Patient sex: M
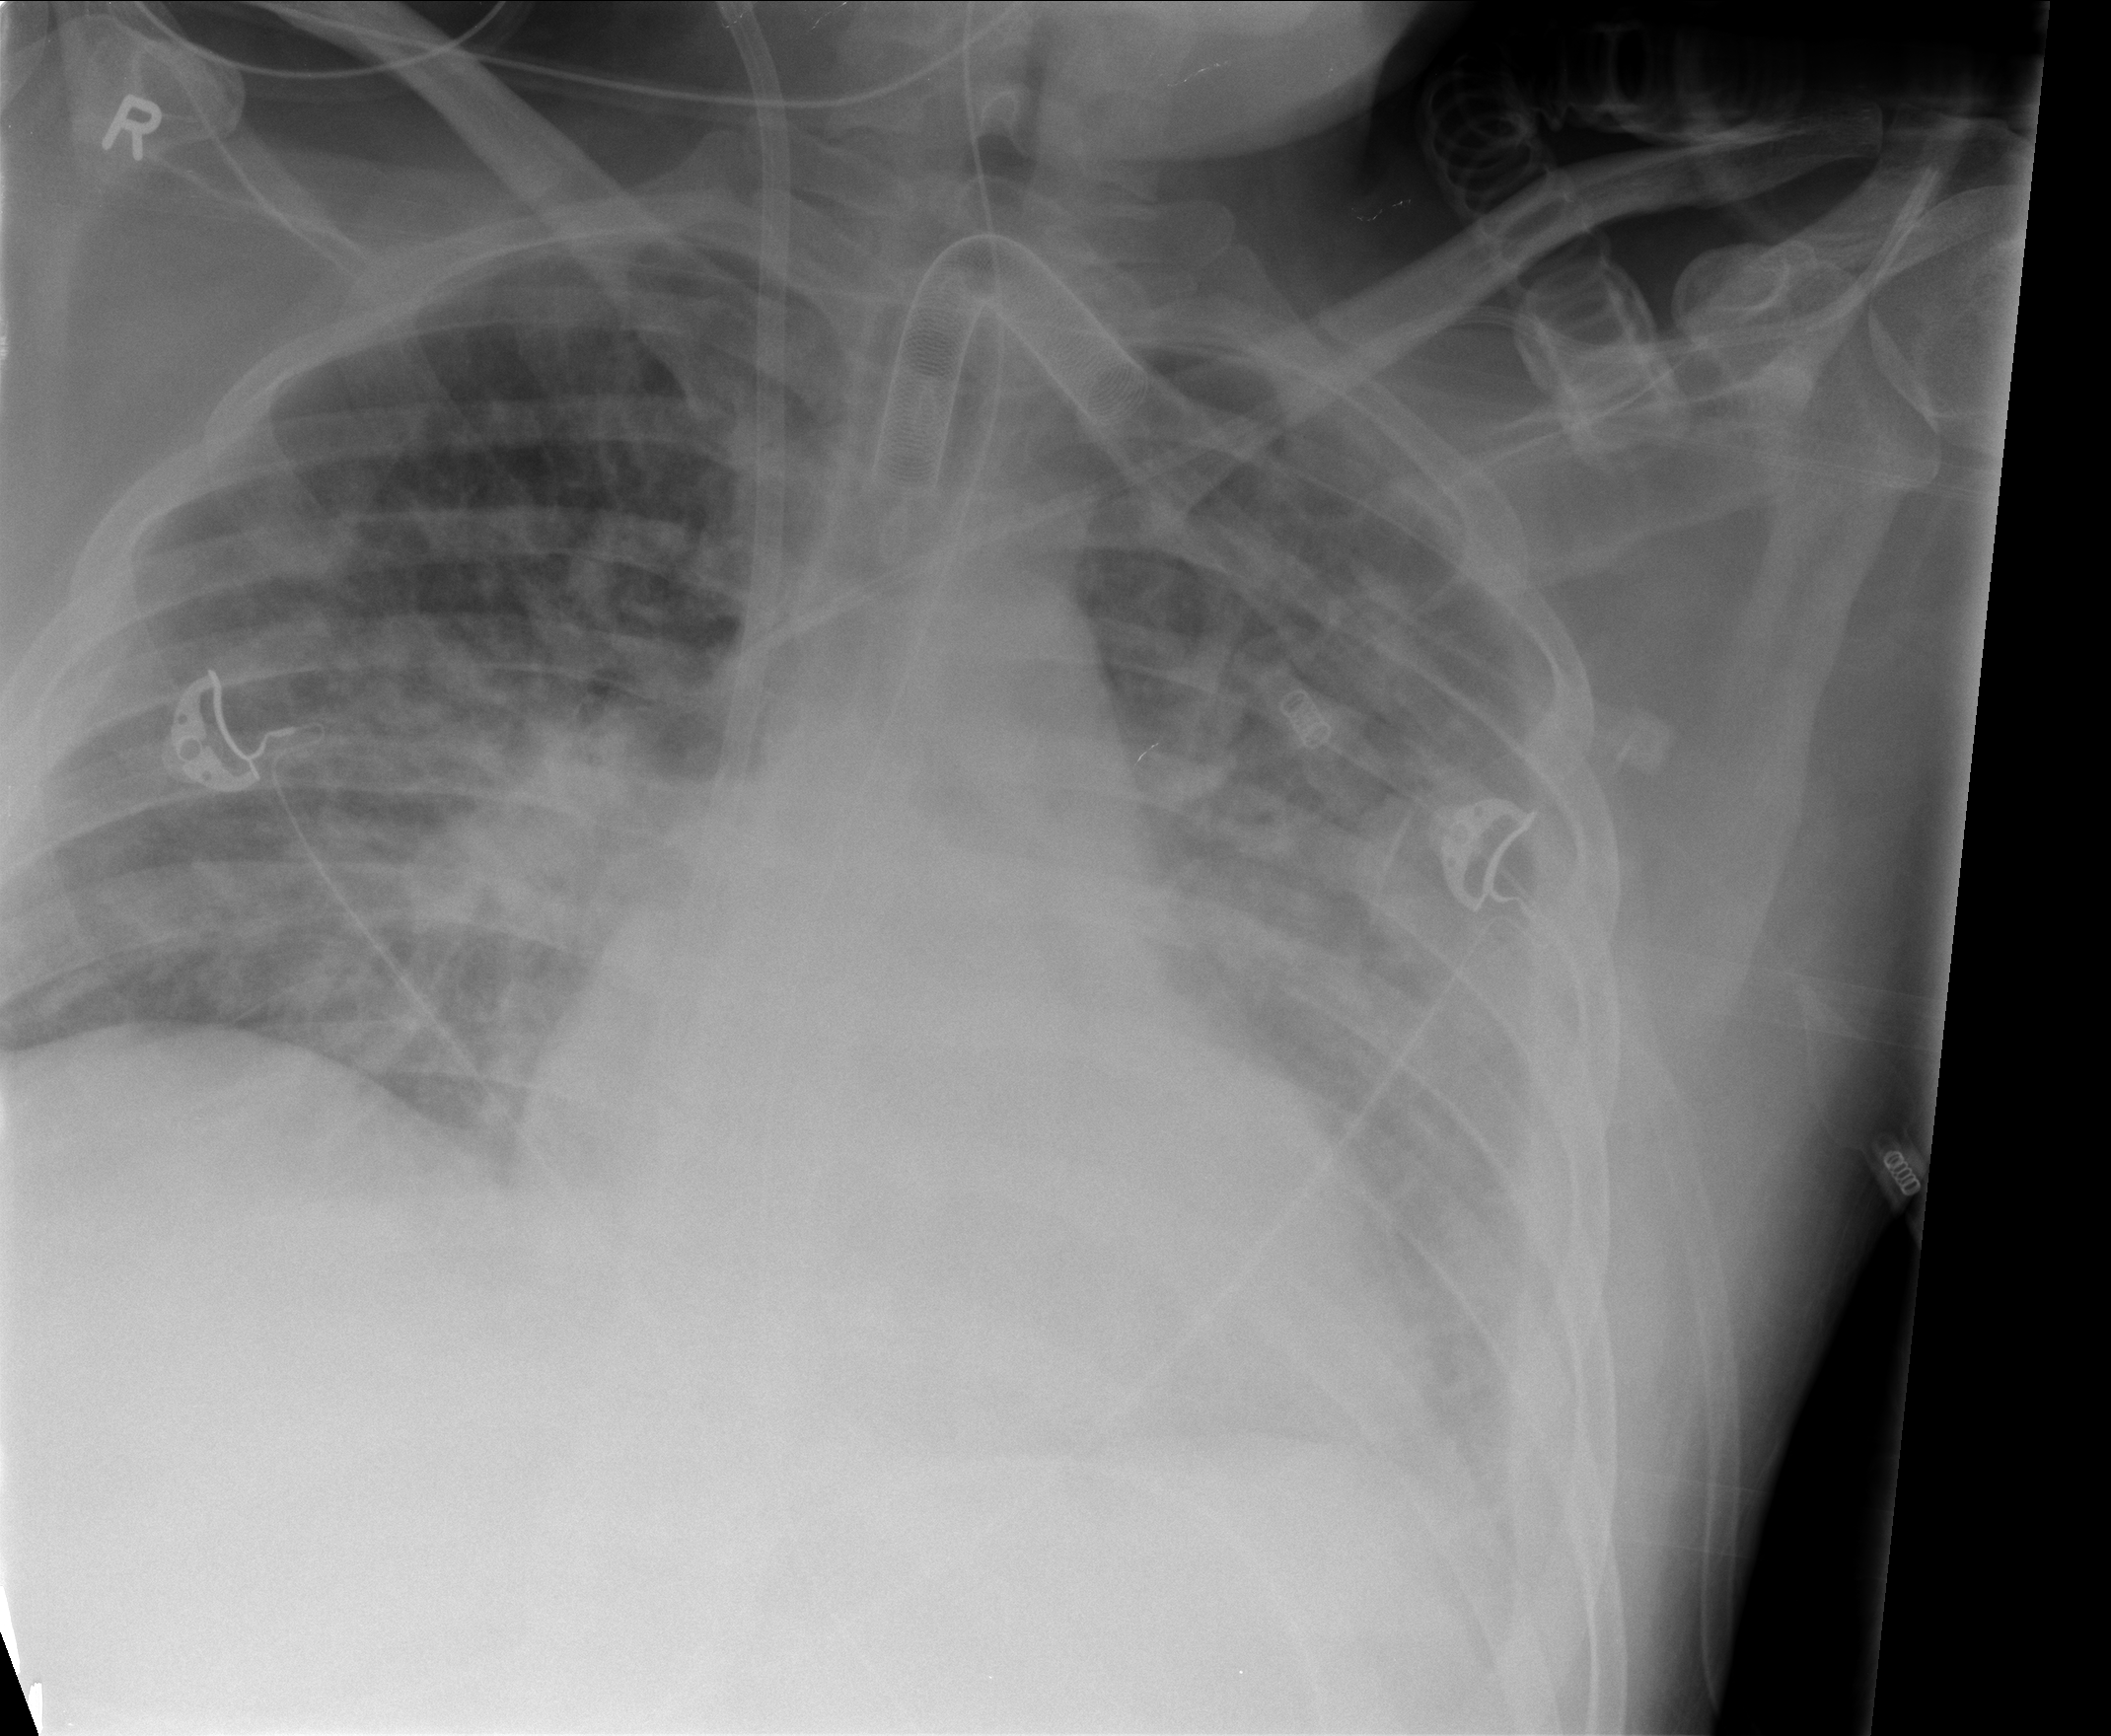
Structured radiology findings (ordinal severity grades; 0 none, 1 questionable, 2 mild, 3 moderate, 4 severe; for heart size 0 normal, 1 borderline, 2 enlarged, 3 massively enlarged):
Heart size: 2
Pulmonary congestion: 3
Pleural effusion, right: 1
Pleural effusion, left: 2
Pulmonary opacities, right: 2
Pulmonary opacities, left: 3
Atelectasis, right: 2
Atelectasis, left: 2